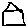
Label: house